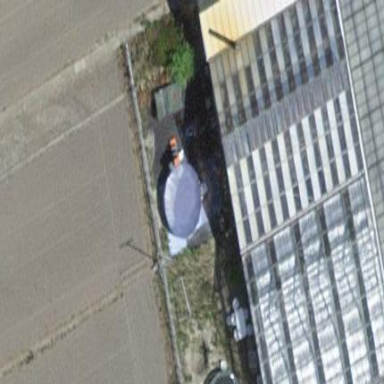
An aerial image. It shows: Greenhouse.